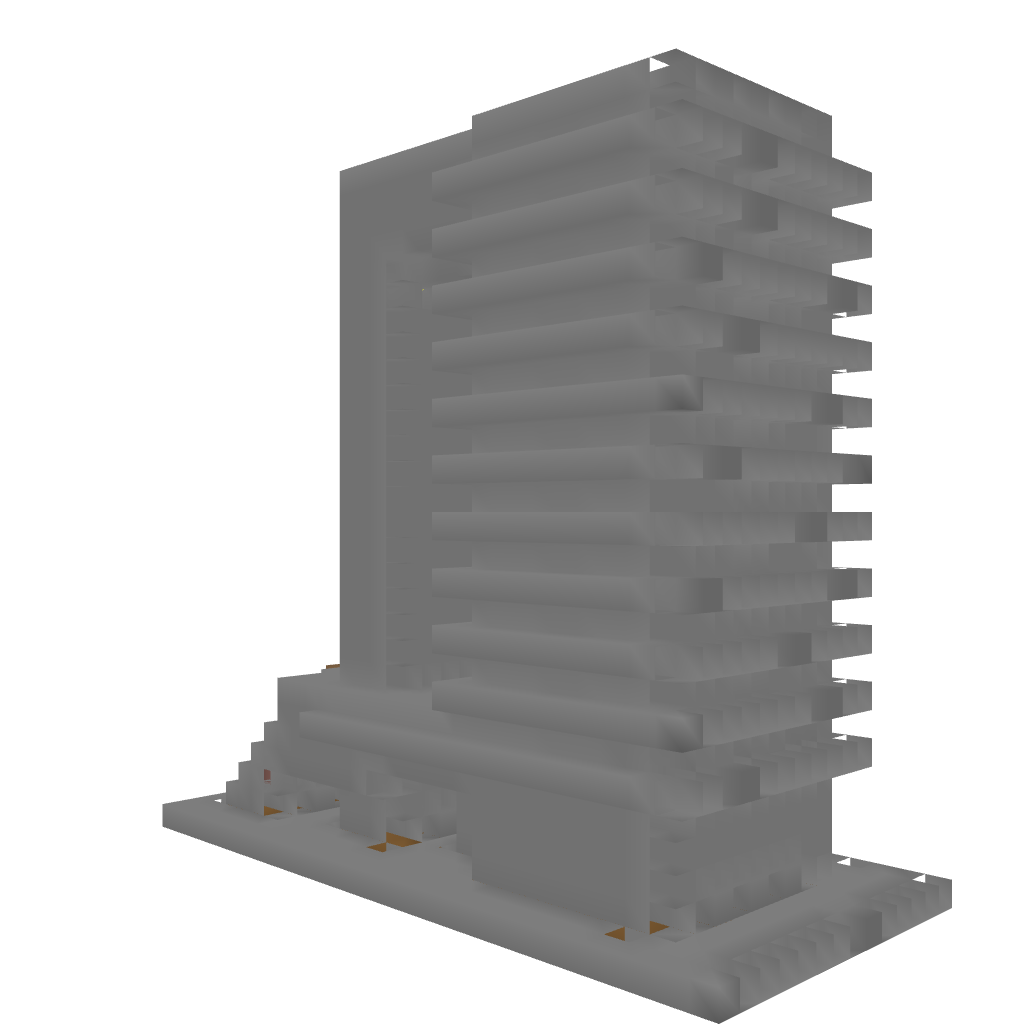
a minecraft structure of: Mr. GnarKill bad low quality